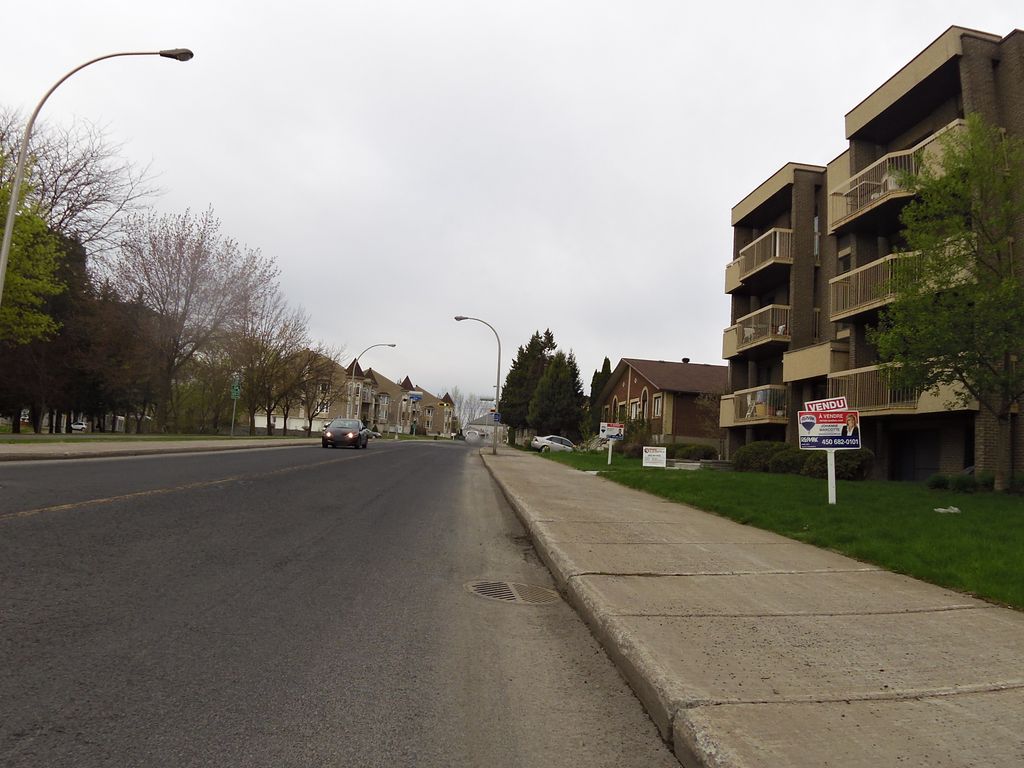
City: montreal